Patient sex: M
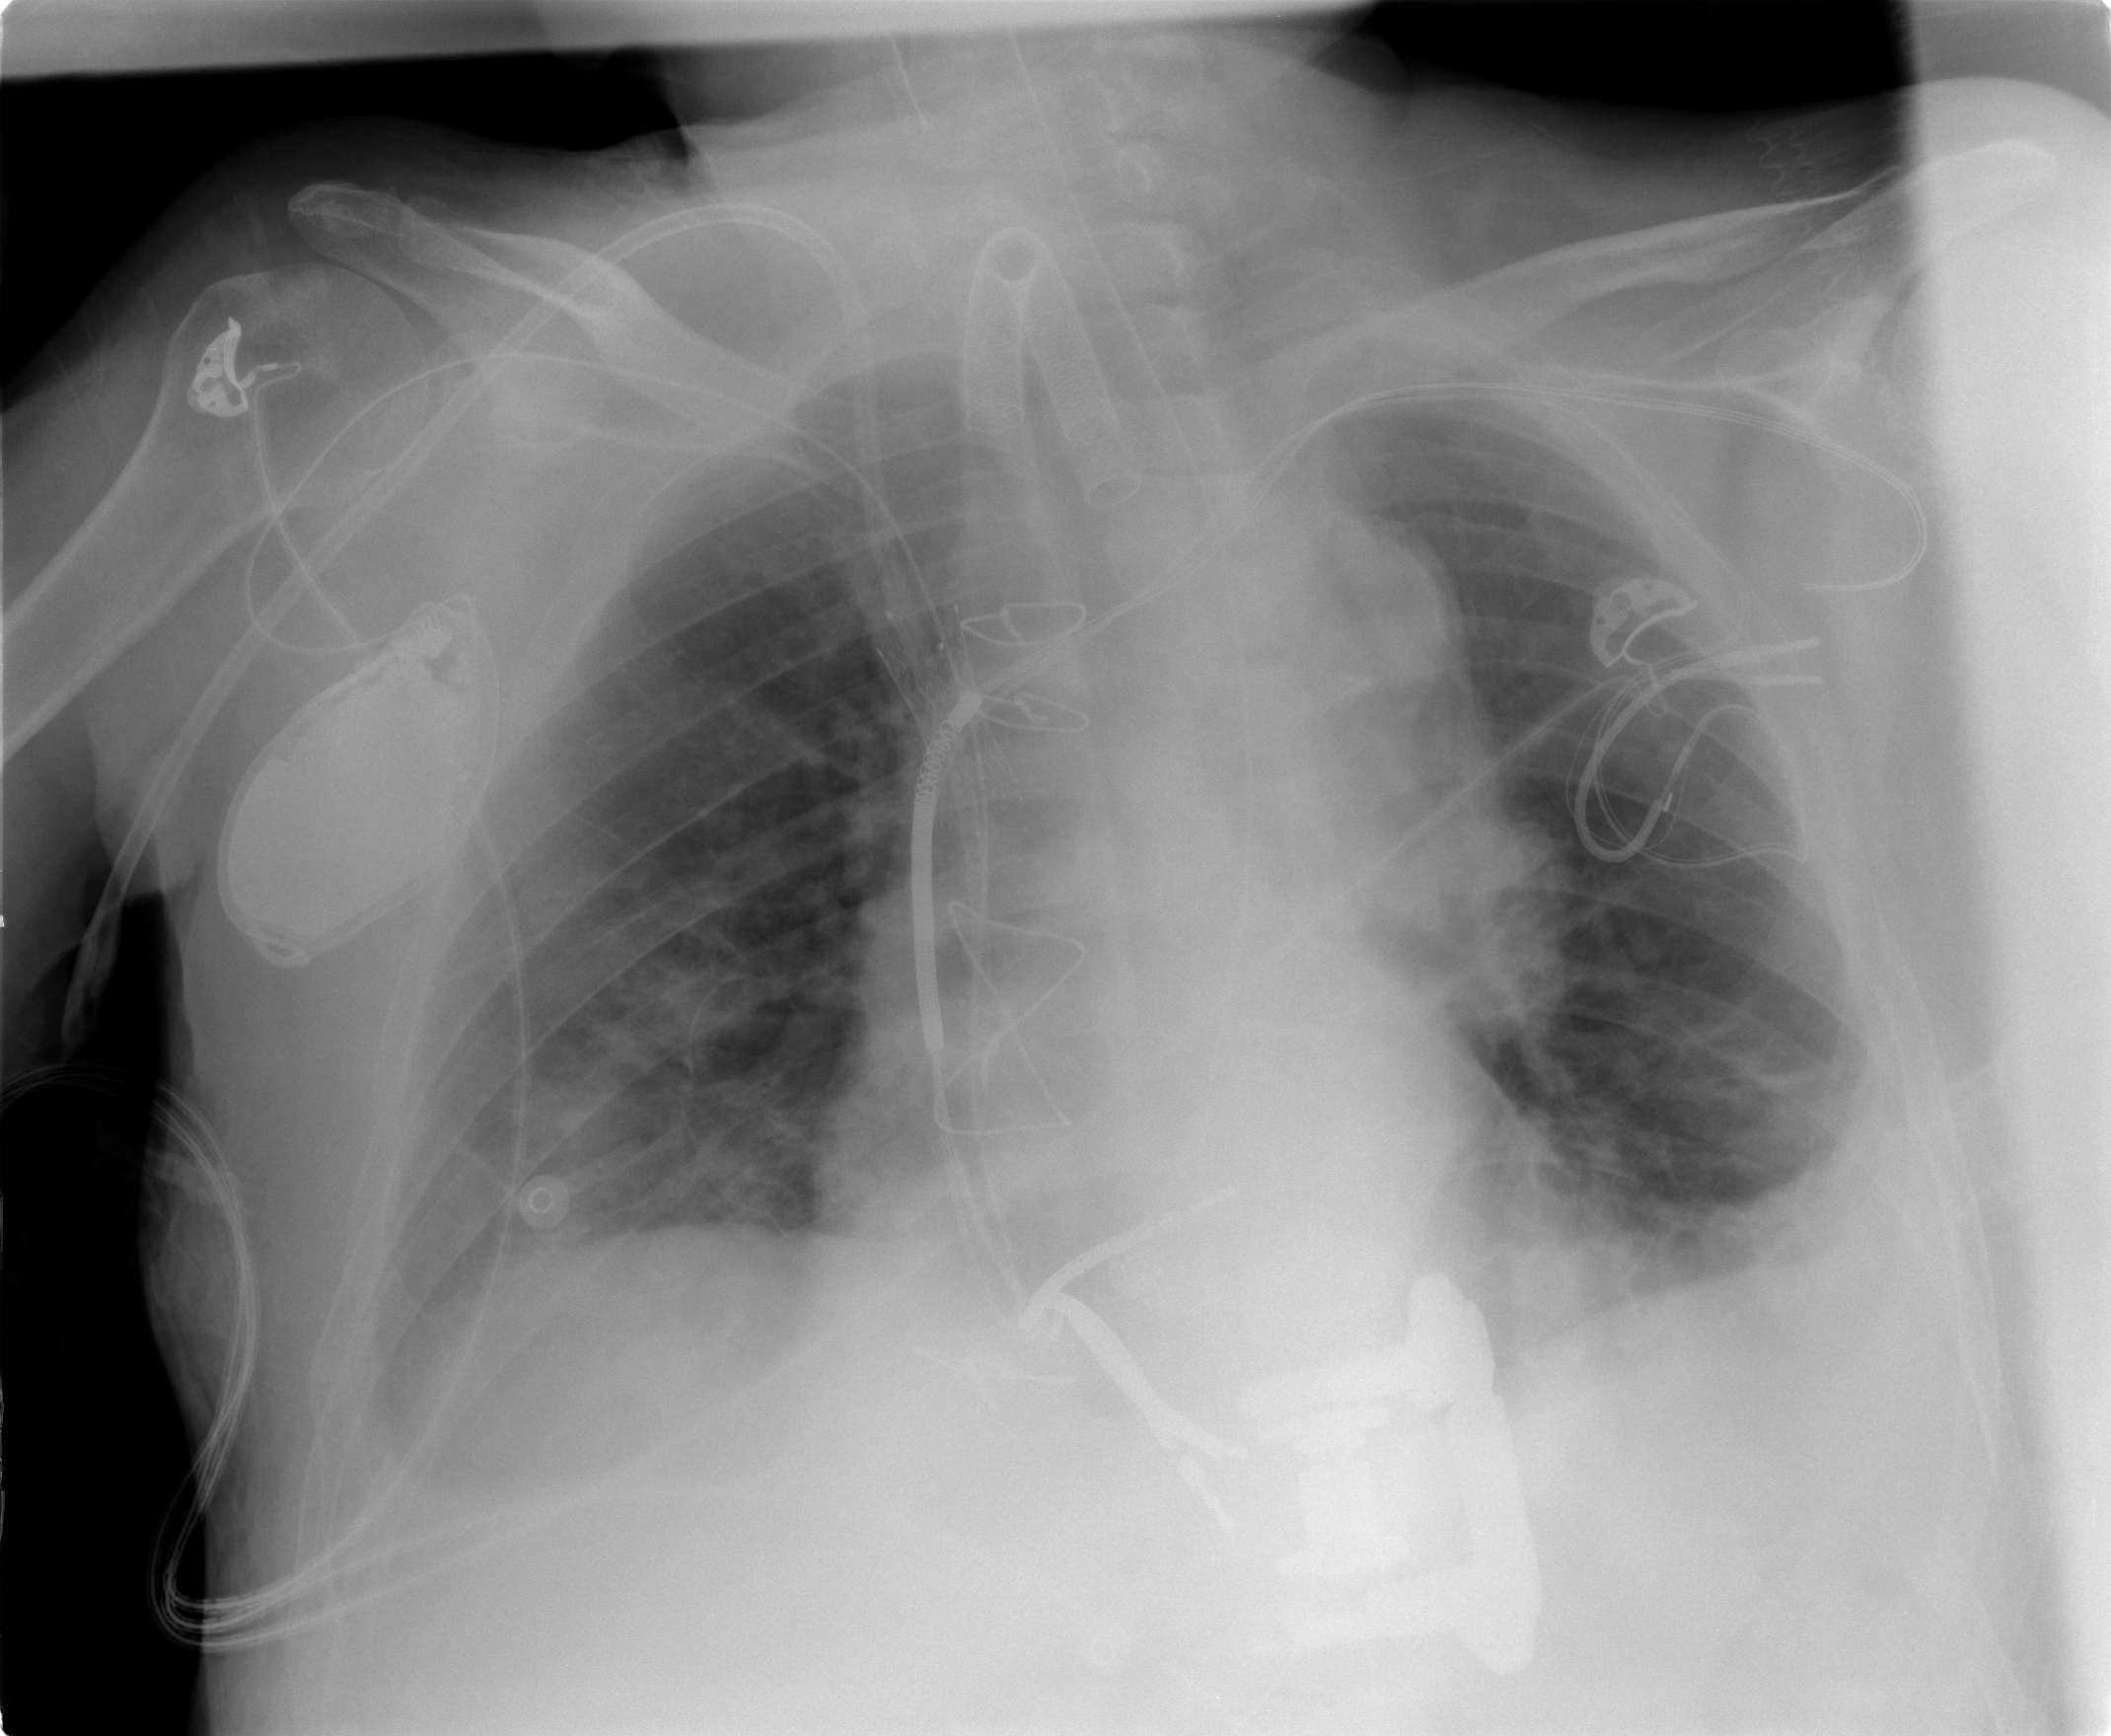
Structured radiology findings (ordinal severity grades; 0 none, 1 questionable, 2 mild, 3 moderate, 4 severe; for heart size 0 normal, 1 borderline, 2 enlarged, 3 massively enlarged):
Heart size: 0
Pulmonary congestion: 2
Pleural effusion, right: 2
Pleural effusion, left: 2
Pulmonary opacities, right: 1
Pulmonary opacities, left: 0
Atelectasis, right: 2
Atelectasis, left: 2